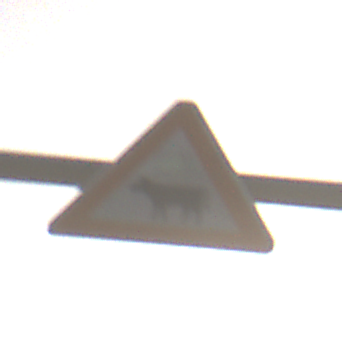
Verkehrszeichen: ViehtriebRechts
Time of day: MorningAfternoon
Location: Outdoor (Nature)
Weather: PartlyCloudy
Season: Winter
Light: Natural